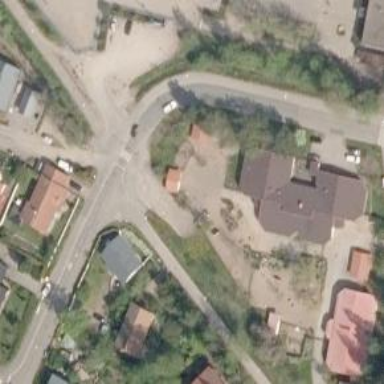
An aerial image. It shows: Kindergarten.